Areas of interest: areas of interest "Comprehensive Gymnasium"
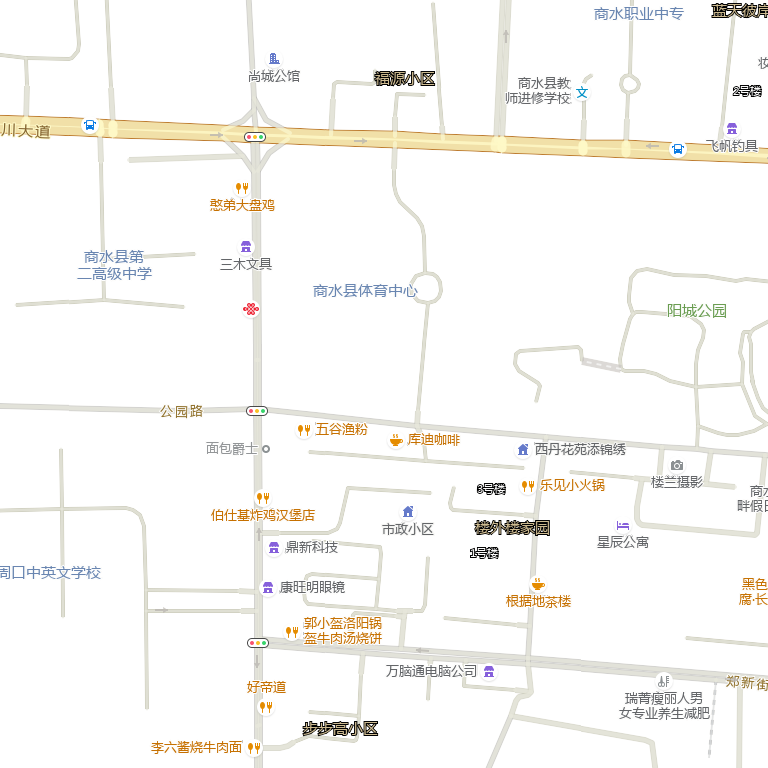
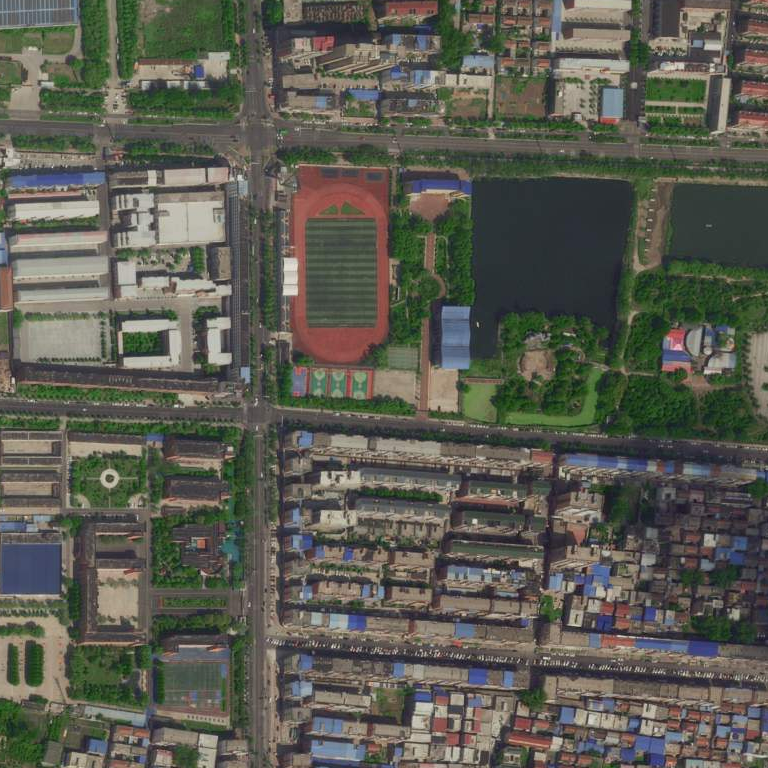